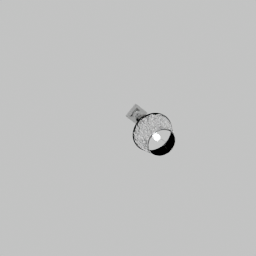
Label: lighting